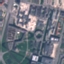
Land use / land cover: Industrial